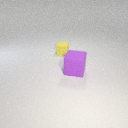
small yellow rubber cube to the left of large purple rubber cube